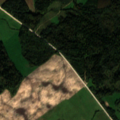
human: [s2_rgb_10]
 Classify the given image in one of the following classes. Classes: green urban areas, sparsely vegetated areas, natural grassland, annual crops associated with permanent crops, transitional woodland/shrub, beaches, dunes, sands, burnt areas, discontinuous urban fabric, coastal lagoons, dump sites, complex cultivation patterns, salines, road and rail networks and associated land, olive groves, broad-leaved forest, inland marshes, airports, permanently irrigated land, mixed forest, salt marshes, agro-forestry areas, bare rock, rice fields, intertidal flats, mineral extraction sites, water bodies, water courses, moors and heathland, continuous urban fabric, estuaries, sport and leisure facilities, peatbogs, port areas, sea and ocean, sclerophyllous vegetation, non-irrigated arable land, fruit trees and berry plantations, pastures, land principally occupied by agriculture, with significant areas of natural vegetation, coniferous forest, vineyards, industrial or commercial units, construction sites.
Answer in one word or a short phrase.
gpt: non-irrigated arable land, land principally occupied by agriculture, with significant areas of natural vegetation, coniferous forest, mixed forest, transitional woodland/shrub